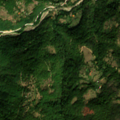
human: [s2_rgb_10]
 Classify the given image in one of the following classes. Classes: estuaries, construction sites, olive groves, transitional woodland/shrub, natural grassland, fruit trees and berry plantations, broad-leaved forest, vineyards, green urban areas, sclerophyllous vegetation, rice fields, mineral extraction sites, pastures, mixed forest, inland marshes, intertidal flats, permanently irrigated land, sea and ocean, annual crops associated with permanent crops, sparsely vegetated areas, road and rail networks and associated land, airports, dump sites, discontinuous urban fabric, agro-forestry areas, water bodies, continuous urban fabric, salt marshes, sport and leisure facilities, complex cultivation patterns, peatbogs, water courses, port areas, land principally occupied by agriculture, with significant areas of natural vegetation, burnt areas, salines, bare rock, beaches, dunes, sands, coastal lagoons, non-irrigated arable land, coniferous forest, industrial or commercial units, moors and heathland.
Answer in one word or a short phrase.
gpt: land principally occupied by agriculture, with significant areas of natural vegetation, broad-leaved forest, mixed forest, transitional woodland/shrub